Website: bh-photo
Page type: delivery-shipping
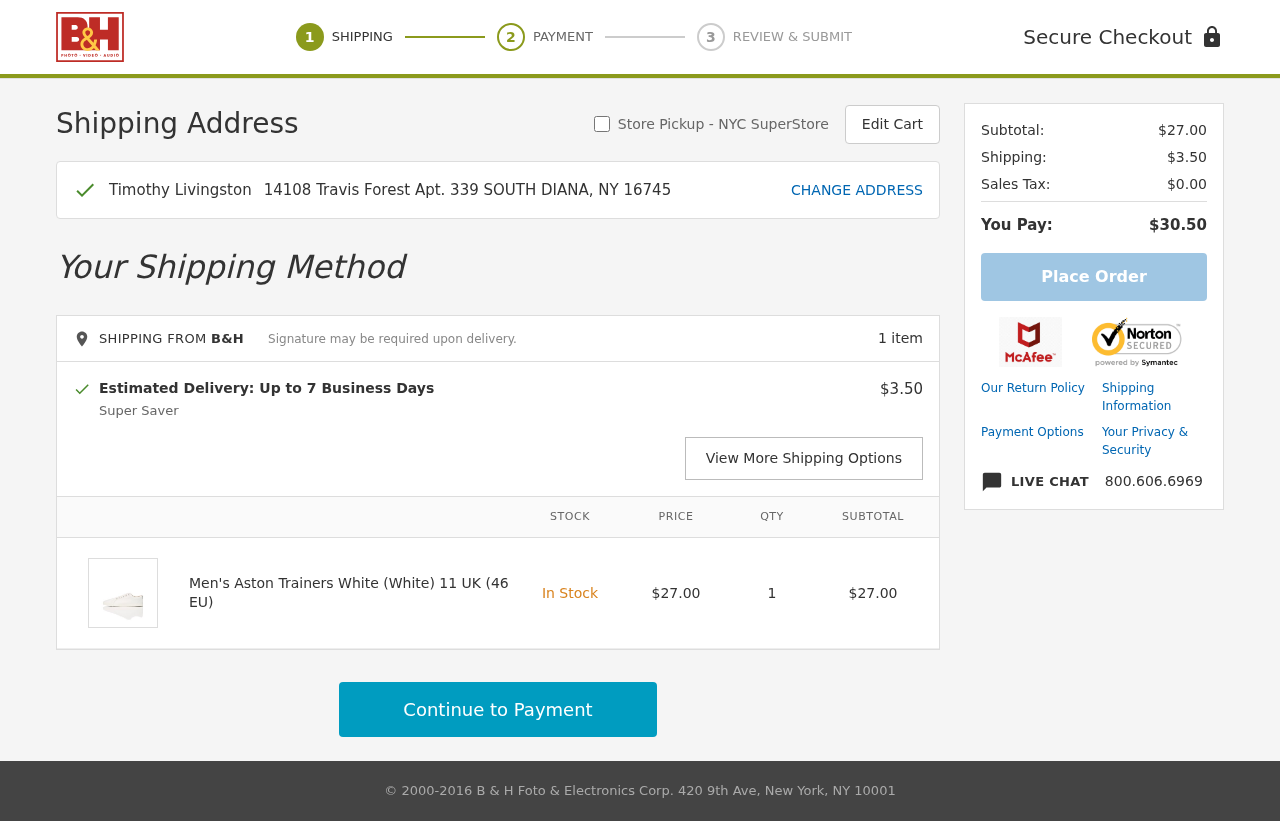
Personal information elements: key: PII_FULLNAME
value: Timothy Livingston
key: PII_STREET
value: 14108 Travis Forest Apt. 339
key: PII_CITY_STATE_ZIP
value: SOUTH DIANA, NY 16745
Product elements: key: PRODUCT1_NAME
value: Men's Aston Trainers White (White) 11 UK (46 EU)
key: PRODUCT1_PRICE
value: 27
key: PRODUCT1_QUANTITY
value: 1
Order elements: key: ORDER_NUM_ITEMS
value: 1 item
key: ORDER_DELIVERY_DATE
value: Estimated Delivery: Up to 7 Business Days
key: ORDER_SHIPPING_COST
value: $3.50
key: ORDER_SUBTOTAL
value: $27.00
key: ORDER_SUBTOTAL2
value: $27.00
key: ORDER_SHIPPING_COST2
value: $3.50
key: ORDER_TAX
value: $0.00
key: ORDER_TOTAL
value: $30.50